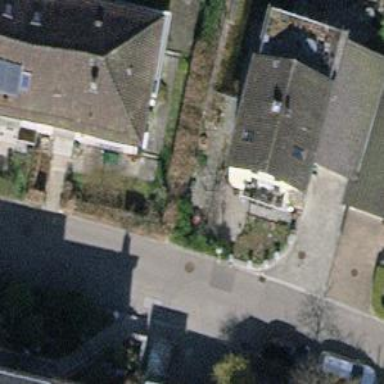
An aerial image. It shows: Building with tiled roof.